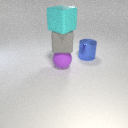
large purple rubber sphere in front of large blue metal cylinder